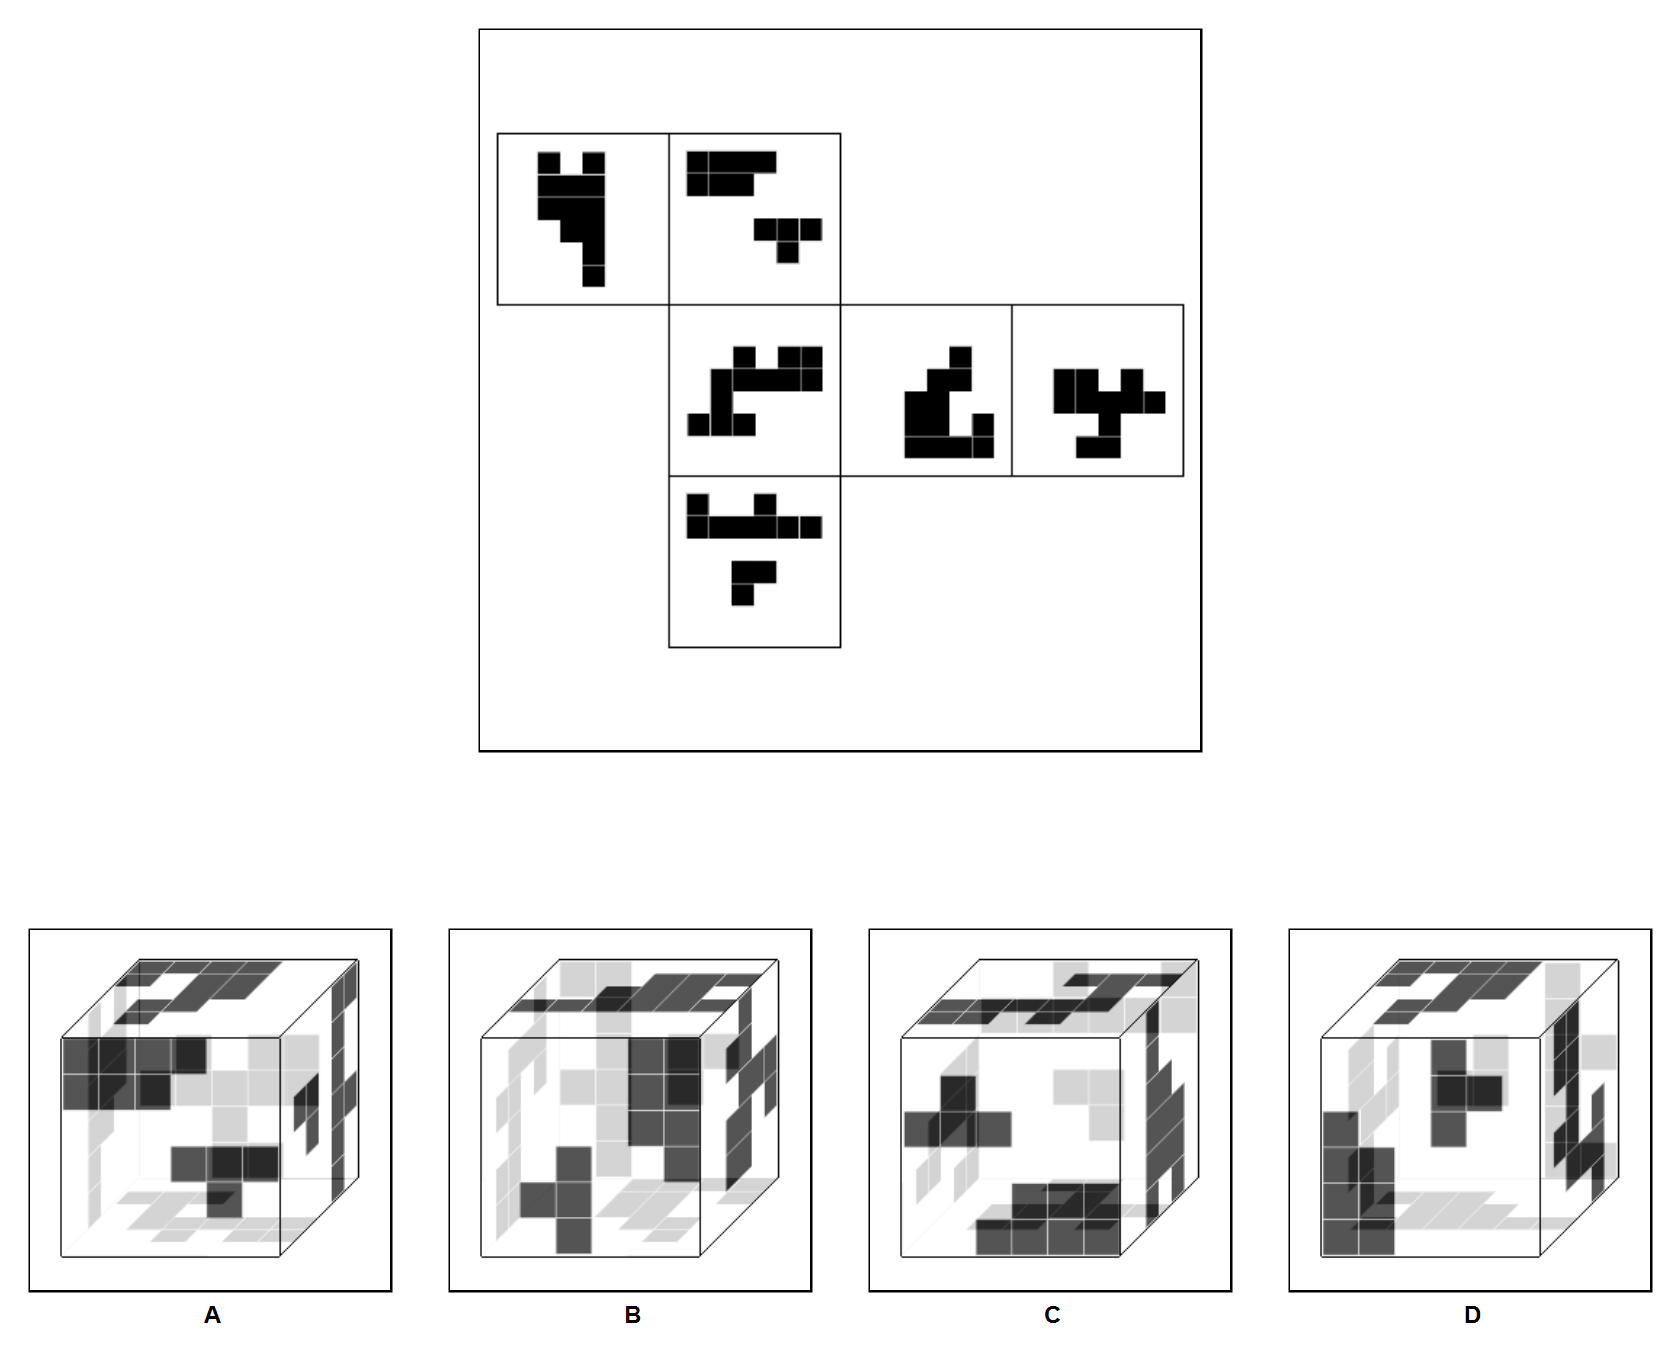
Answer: A